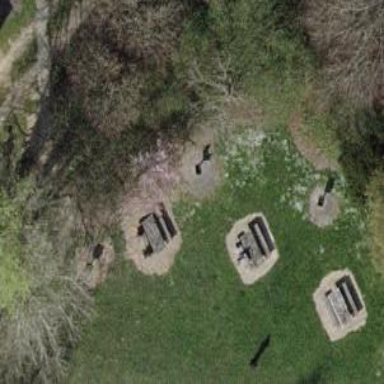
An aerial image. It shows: Picnic table located in leisure land area.